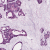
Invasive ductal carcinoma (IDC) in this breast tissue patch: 1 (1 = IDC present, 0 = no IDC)